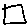
Label: square